Question: I have two divs (which have a fixed width of 150px) within another parent div, which has a changing width, depending on the browser width.
I would like to position the two child divs within the parent, so the margin between the two divs would be equal to the margins between the edges of the parent div and child divs.
Example with red arrows always having equal lenghts:

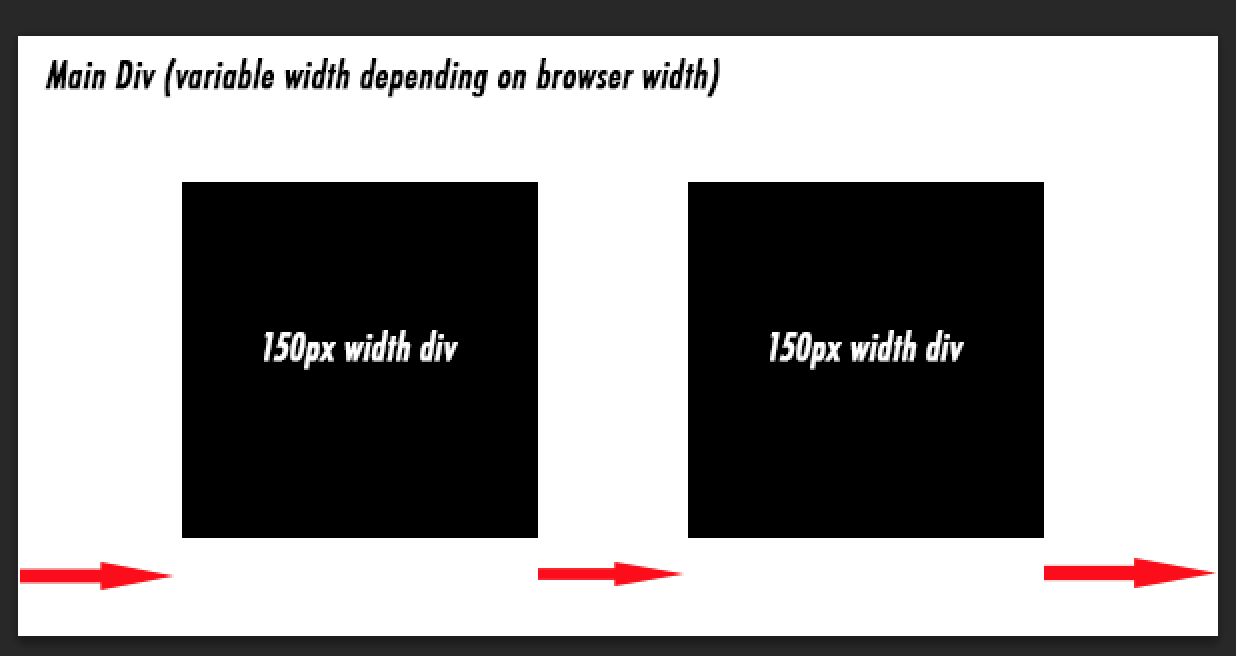
Answer: edit: you could do what I first suggested, but now add
'''
#leftwrapper, #rightwrapper { text-align: center; }
#childdiv1, #childdiv2 { display: inline-block; }
'''
inline-block, instead of block, and you don't need the margins then for child div...
if that don't work, which probably won't, it might be VERY hard to get what you want to happen without using a table
you would have to create two new div wrappers
so you have
'''
#parentdiv { display: block; width: 100%; }
#leftwrapper { display: inline-block; width: 50%; }
#rightwrapper { display: inline-block; width: 50%; }
#childdiv1 { display: block; margin: 0 auto; }
#childdiv2 { display: block; margin: 0 auto; }
'''
html would be like
'''
<div id="parentdiv">
<div id="leftwrapper">
<div id="childdiv1">your stuff</div>
</div>
<div id="rightwrapper">
<div id="childdiv2">your stuff</div>
</div>
</div>
'''